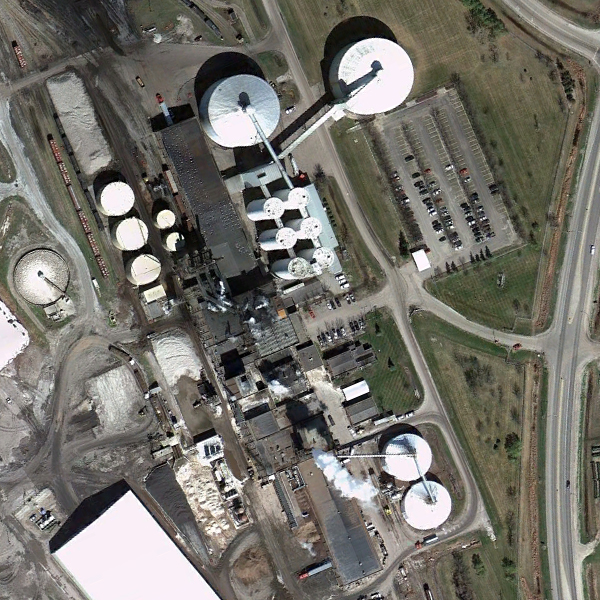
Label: StorageTanks